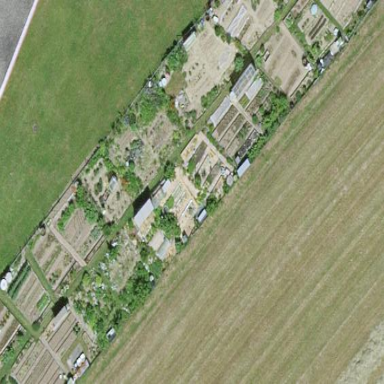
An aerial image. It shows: Area designated for allotments.